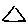
Label: triangle